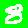
Digit: 8